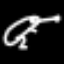
Label: frog